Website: crate-barrel
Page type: billing-address
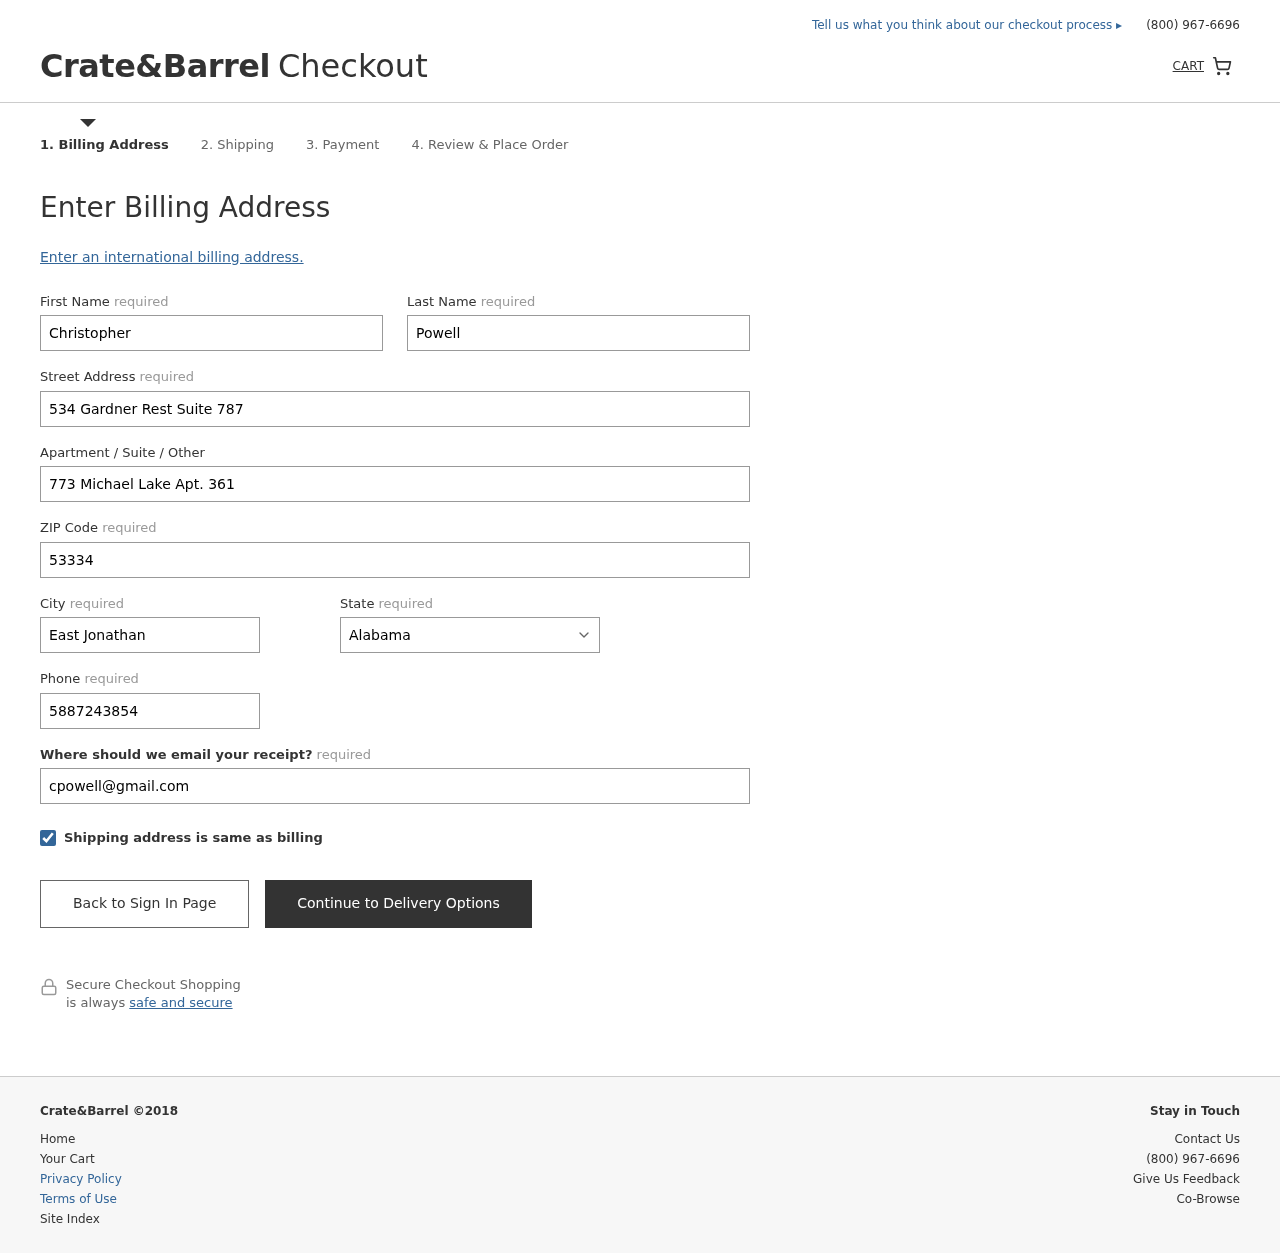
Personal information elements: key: PII_STATE
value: Alabama
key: PII_FIRSTNAME
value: Christopher
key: PII_LASTNAME
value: Powell
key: PII_STREET
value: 534 Gardner Rest Suite 787
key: PII_STREET2
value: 773 Michael Lake Apt. 361
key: PII_POSTCODE
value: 53334
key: PII_CITY
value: East Jonathan
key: PII_PHONE
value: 5887243854
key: PII_EMAIL
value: cpowell@gmail.com